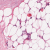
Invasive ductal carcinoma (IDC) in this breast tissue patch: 0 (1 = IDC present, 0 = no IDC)